Question: So I have a navigation controller leading to a table view, which leads to a detail view. There is an add button leading to another table view to choose from a contacts list. When I select DONE, I want to lead to a new detail view, but the navigation bar won't display. Below is an image of the IB:

So I want to move from the Contacts View Controller to the Convo View Controller but keep the navigation item working.
The code that is executed when the DONE button is pressed:
'''
- (IBAction)doneButtonPressed:(UIBarButtonItem *)sender {
BOOL sharing = NO;
if ([self.referrer isEqualToString:@"mapView"]) sharing = YES;
Convo *newConvo = [[Convo alloc] initWithMembers:self.selectedContacts
sharing:sharing];
// add newConvo to convos list
ConvoViewController *convoVC = [self.storyboard
instantiateViewControllerWithIdentifier:@"convoView"];
convoVC.convo = newConvo;
NSLog(@"%@", [convoVC.convo memberListToString]);
[self presentViewController:convoVC
animated:YES
completion:nil];
}
'''
Thank you for any help!
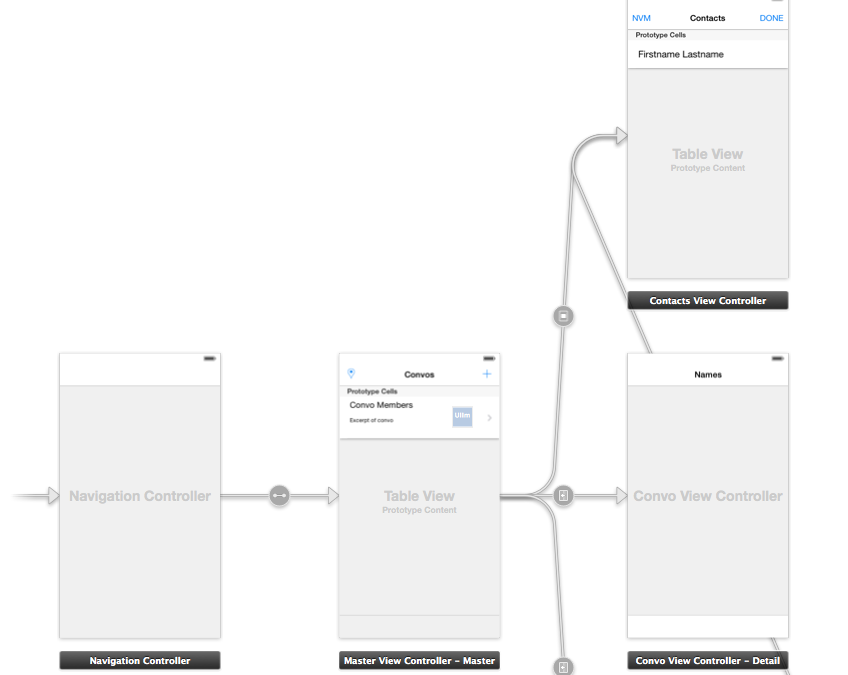
Answer: I would do what you're trying to do, by embedding the ContactsViewController in its own navigation controller, and segueing (from the Done button) to the new instance of ConvoViewController (the one with the title of "Contacts Detail"). In that controller I have a bar button item called "Main Table" that's connected to an unwind segue that unwinds back to MasterViewController. Here is the setup,